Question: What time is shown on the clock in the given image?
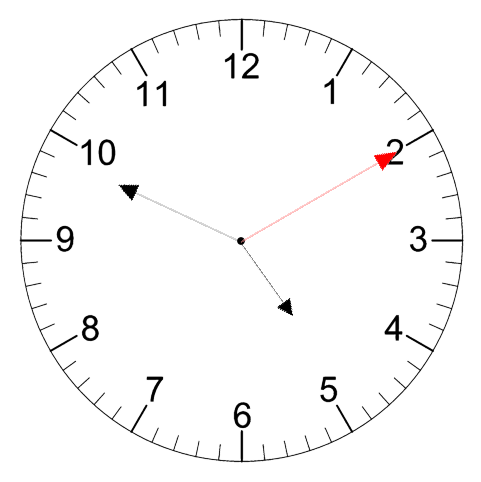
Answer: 04:49:10